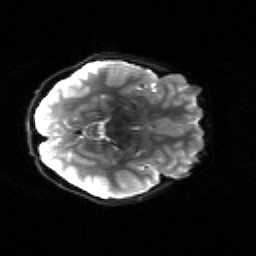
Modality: sbref
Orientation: axial
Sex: male
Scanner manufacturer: siemens
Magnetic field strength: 3 T
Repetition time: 5 s
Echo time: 0.071 s